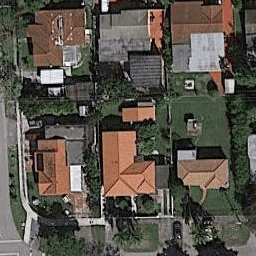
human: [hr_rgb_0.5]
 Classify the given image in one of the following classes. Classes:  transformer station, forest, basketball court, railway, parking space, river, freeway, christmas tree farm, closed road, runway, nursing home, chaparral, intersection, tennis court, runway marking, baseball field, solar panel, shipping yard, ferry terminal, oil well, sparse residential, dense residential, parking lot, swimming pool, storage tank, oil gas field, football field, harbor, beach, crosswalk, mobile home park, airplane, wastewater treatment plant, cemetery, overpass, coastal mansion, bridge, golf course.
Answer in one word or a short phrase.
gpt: dense residential